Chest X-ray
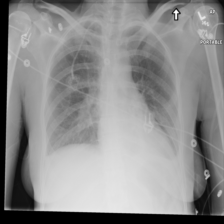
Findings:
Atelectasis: negative
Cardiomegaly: negative
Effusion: positive
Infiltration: negative
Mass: negative
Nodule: negative
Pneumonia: negative
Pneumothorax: negative
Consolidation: negative
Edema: negative
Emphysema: negative
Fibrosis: negative
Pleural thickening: negative
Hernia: negative